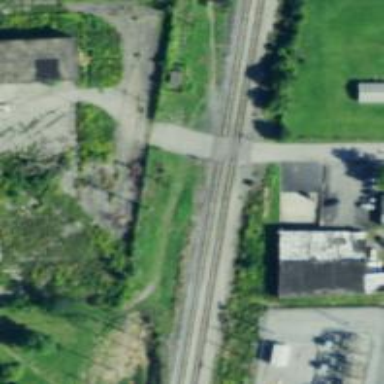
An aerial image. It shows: Level crossing along the railway.